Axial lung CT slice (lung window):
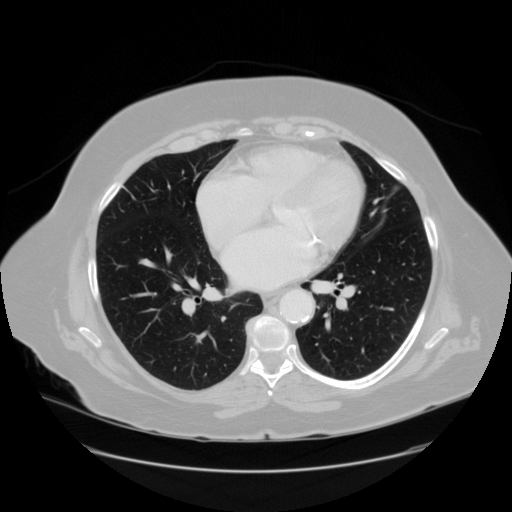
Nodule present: no